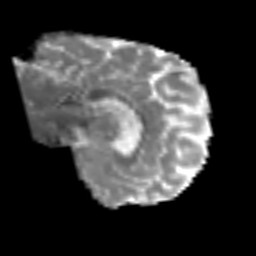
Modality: MD
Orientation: sagittal
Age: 63
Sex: male
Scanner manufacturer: siemens
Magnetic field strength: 3 T
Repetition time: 6.1 s
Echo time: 0.101 s